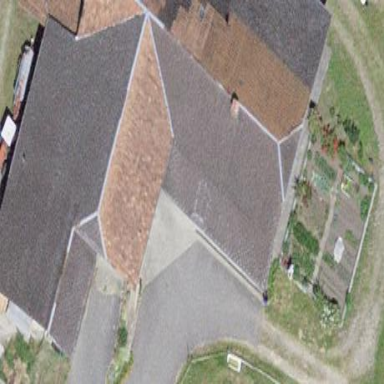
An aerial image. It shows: Farm building.